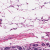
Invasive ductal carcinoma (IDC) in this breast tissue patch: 0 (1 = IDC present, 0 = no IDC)